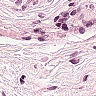
Metastatic tissue present: no